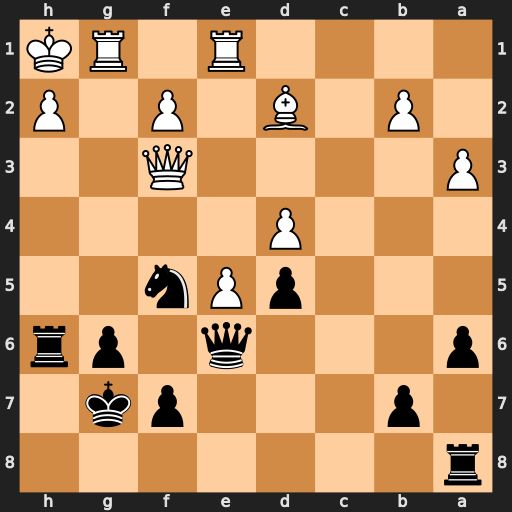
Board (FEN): r7/1p3pk1/p3q1pr/3pPn2/3P4/P4Q2/1P1B1P1P/4R1RK
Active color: b
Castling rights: -
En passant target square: -
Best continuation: Rxh2+ Kxh2 Rh8+ Kg2 Nh4+